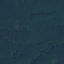
Land use / land cover: Forest